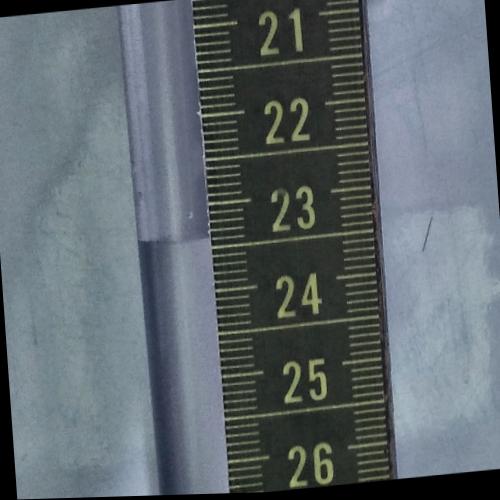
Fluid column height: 23.4 cm